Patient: sex F, age 31
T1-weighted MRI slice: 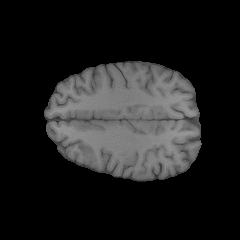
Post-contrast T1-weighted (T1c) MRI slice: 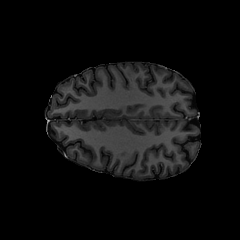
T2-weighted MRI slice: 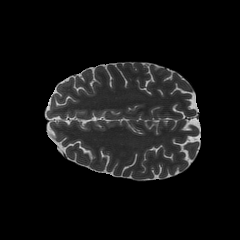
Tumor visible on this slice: no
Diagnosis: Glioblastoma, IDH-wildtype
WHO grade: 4